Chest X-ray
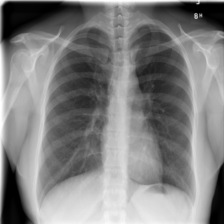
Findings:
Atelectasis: negative
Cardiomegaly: negative
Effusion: negative
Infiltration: negative
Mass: negative
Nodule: negative
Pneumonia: negative
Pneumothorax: negative
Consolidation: negative
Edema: negative
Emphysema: negative
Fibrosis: negative
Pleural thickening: negative
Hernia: negative